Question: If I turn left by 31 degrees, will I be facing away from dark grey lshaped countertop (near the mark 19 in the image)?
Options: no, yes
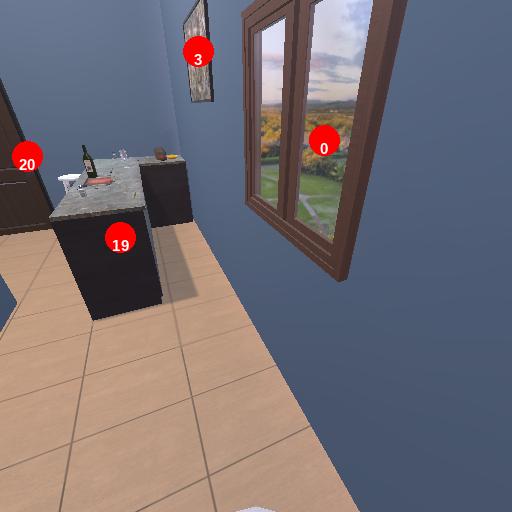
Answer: no